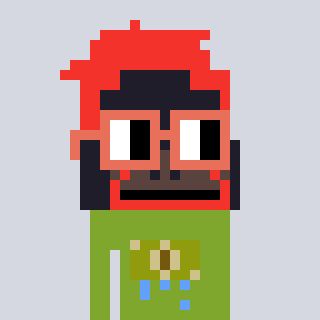
a pixel art character with square orange glasses, a orangutan-shaped head and a slimegreen-colored body on a cool background